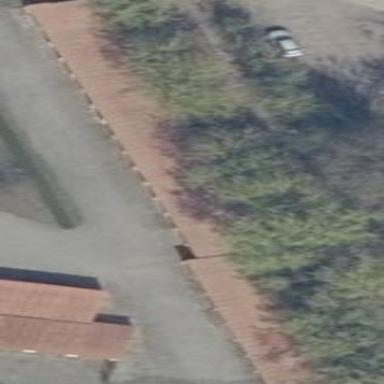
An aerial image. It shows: Group of garages.